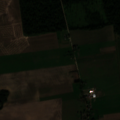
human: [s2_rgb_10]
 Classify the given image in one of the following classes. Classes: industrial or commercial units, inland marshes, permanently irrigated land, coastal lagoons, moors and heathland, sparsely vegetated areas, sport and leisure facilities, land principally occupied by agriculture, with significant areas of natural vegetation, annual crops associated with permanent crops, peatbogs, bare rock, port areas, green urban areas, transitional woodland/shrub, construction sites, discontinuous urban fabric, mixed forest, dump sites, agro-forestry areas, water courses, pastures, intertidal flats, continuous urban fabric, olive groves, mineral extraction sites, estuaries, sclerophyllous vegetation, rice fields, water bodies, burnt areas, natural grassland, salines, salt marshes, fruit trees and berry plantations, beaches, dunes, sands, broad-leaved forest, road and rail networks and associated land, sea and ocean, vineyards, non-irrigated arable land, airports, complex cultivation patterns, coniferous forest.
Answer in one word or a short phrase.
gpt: discontinuous urban fabric, non-irrigated arable land, complex cultivation patterns, land principally occupied by agriculture, with significant areas of natural vegetation, broad-leaved forest